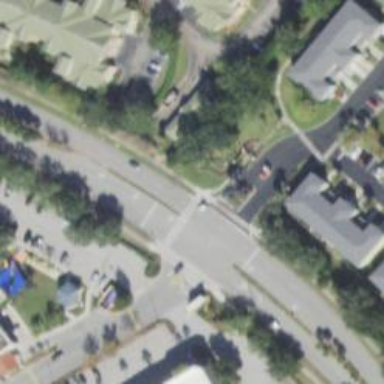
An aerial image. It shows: Residential road with sidewalk on the left side.